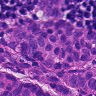
Metastatic tissue present: yes